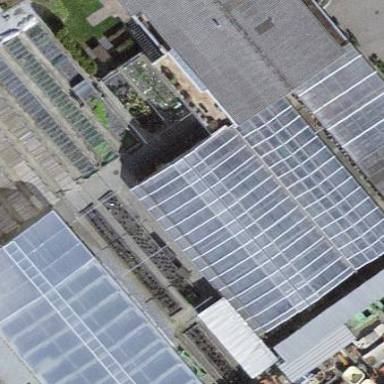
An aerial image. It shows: Greenhouse.